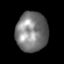
Tissue: skin
Cell type: Epithelial cells
Senescence score: 0.2607
Nuclear area (px): 1231
Mean DAPI intensity: 123.198